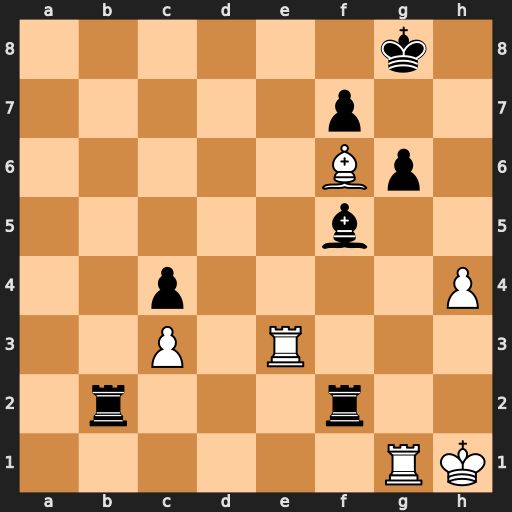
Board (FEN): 6k1/5p2/5Bp1/5b2/2p4P/2P1R3/1r3r2/6RK
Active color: w
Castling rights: -
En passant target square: -
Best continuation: Re8+ Kh7 Rh8#